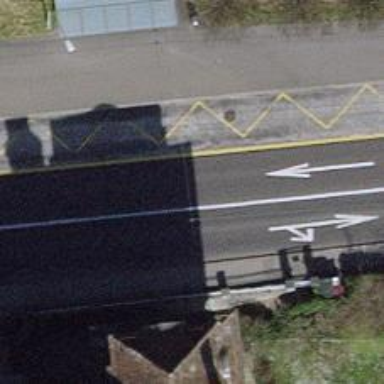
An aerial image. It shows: Bus stop for trolleybuses with designated stop position for public transport.